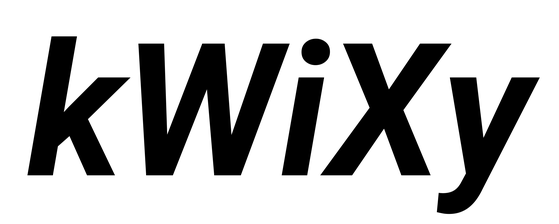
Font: Roboto-Italic_Bold_Italic